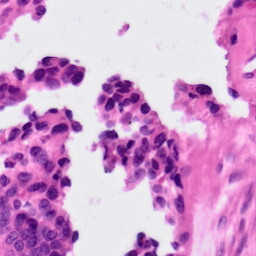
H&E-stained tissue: Ovarian